Question: I'm trying to make a program that pulses to the beat of a song, with a wave pattern on top, but the wave pattern seems to be behind everything. I know how to change the index of a child added to the stage, but I have no clue on how to set the index value of a graphic. Here's my code(if relevant):
'''
import flash.display.Sprite;
import flash.display.Graphics;
import flash.events.Event;
import flash.media.Sound;
import flash.media.SoundChannel;
import flash.media.SoundMixer;
import flash.net.URLRequest;
import flash.utils.ByteArray;
import flash.text.TextField;
var snd:Sound = new Sound();
var req:URLRequest = new URLRequest("SuperHexagonMusic.mp3");
var channel:SoundChannel;
stage.addEventListener(Event.ENTER_FRAME, everyFrame);
snd.load(req);
channel = snd.play();
channel.addEventListener(Event.SOUND_COMPLETE, onPlaybackComplete);
function everyFrame(event:Event):void
{
pulse.alpha = channel.leftPeak * 3;
var bytes:ByteArray = new ByteArray();
const PLOT_HEIGHT:int = 200;
const CHANNEL_LENGTH:int = 256;
SoundMixer.computeSpectrum(bytes, false, 0);
var g:Graphics = this.graphics;
g.clear();
g.lineStyle(0, 0x000000);
g.beginFill(0x000000);
g.moveTo(0, PLOT_HEIGHT);
var n:Number = 0;
for (var i:int = 0; i < CHANNEL_LENGTH; i++)
{
n = (bytes.readFloat() * PLOT_HEIGHT);
g.lineTo(i * 2.5, PLOT_HEIGHT - n);
}
g.lineTo(CHANNEL_LENGTH * 2.5, PLOT_HEIGHT);
g.endFill();
g.lineStyle(0, 0xFFFFFF);
g.beginFill(0xFFFFFF, 0.5);
g.moveTo(CHANNEL_LENGTH * 2.5, PLOT_HEIGHT);
for (i = CHANNEL_LENGTH; i > 0; i--)
{
n = (bytes.readFloat() * PLOT_HEIGHT);
g.lineTo(i * 2.5, PLOT_HEIGHT - n);
}
g.lineTo(0, PLOT_HEIGHT);
g.endFill();
}
function onPlaybackComplete(event:Event):void
{
stage.removeEventListener(Event.ENTER_FRAME, everyFrame);
}
'''
What I'm hoping for is the constructed wave pattern to be on top of the pulse, but the current code produces this result:

In the image, you can see the end of the wave pattern poking out behind the pulse.
So in short: How might I bring that wave pattern to the front?
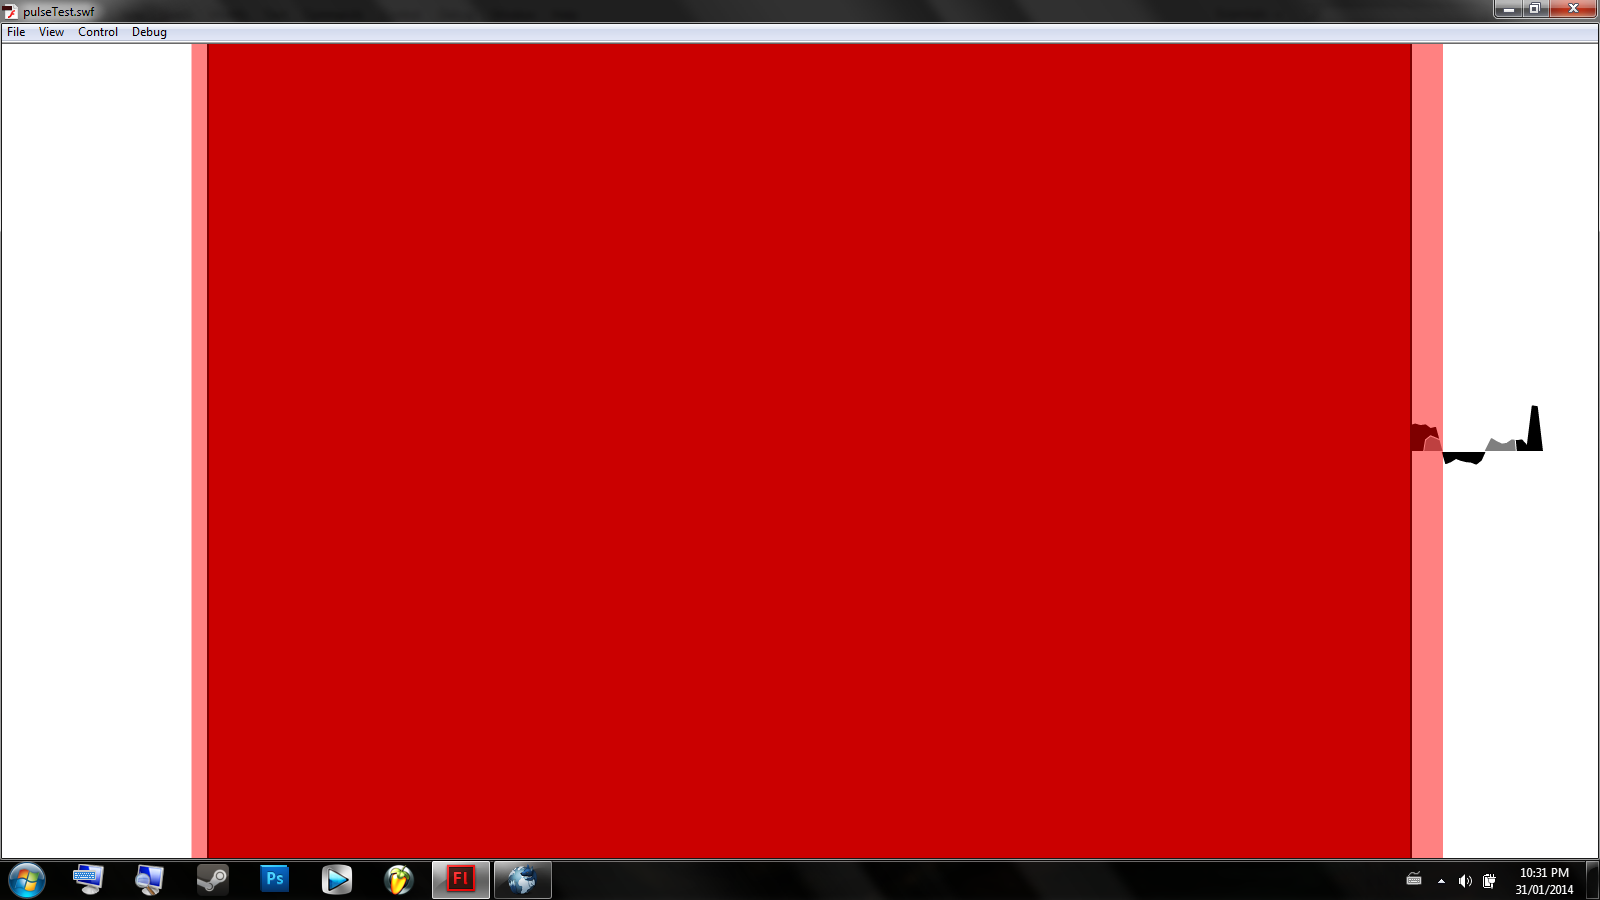
Answer: The parent's 'Graphics' is always behind all parent's children. You should make yourself another 'Sprite' or 'Shape' object, place it on top of your display list, and draw on its graphics instead.
'''
var spectrum:Shape=new Shape();
addChild(spectrum); // if last added, will be on top
function everyFrame(e:Event):void {
var g:Graphics=spectrum.graphics; // that's all you need to change!
// the rest of code follows
}
'''